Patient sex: F
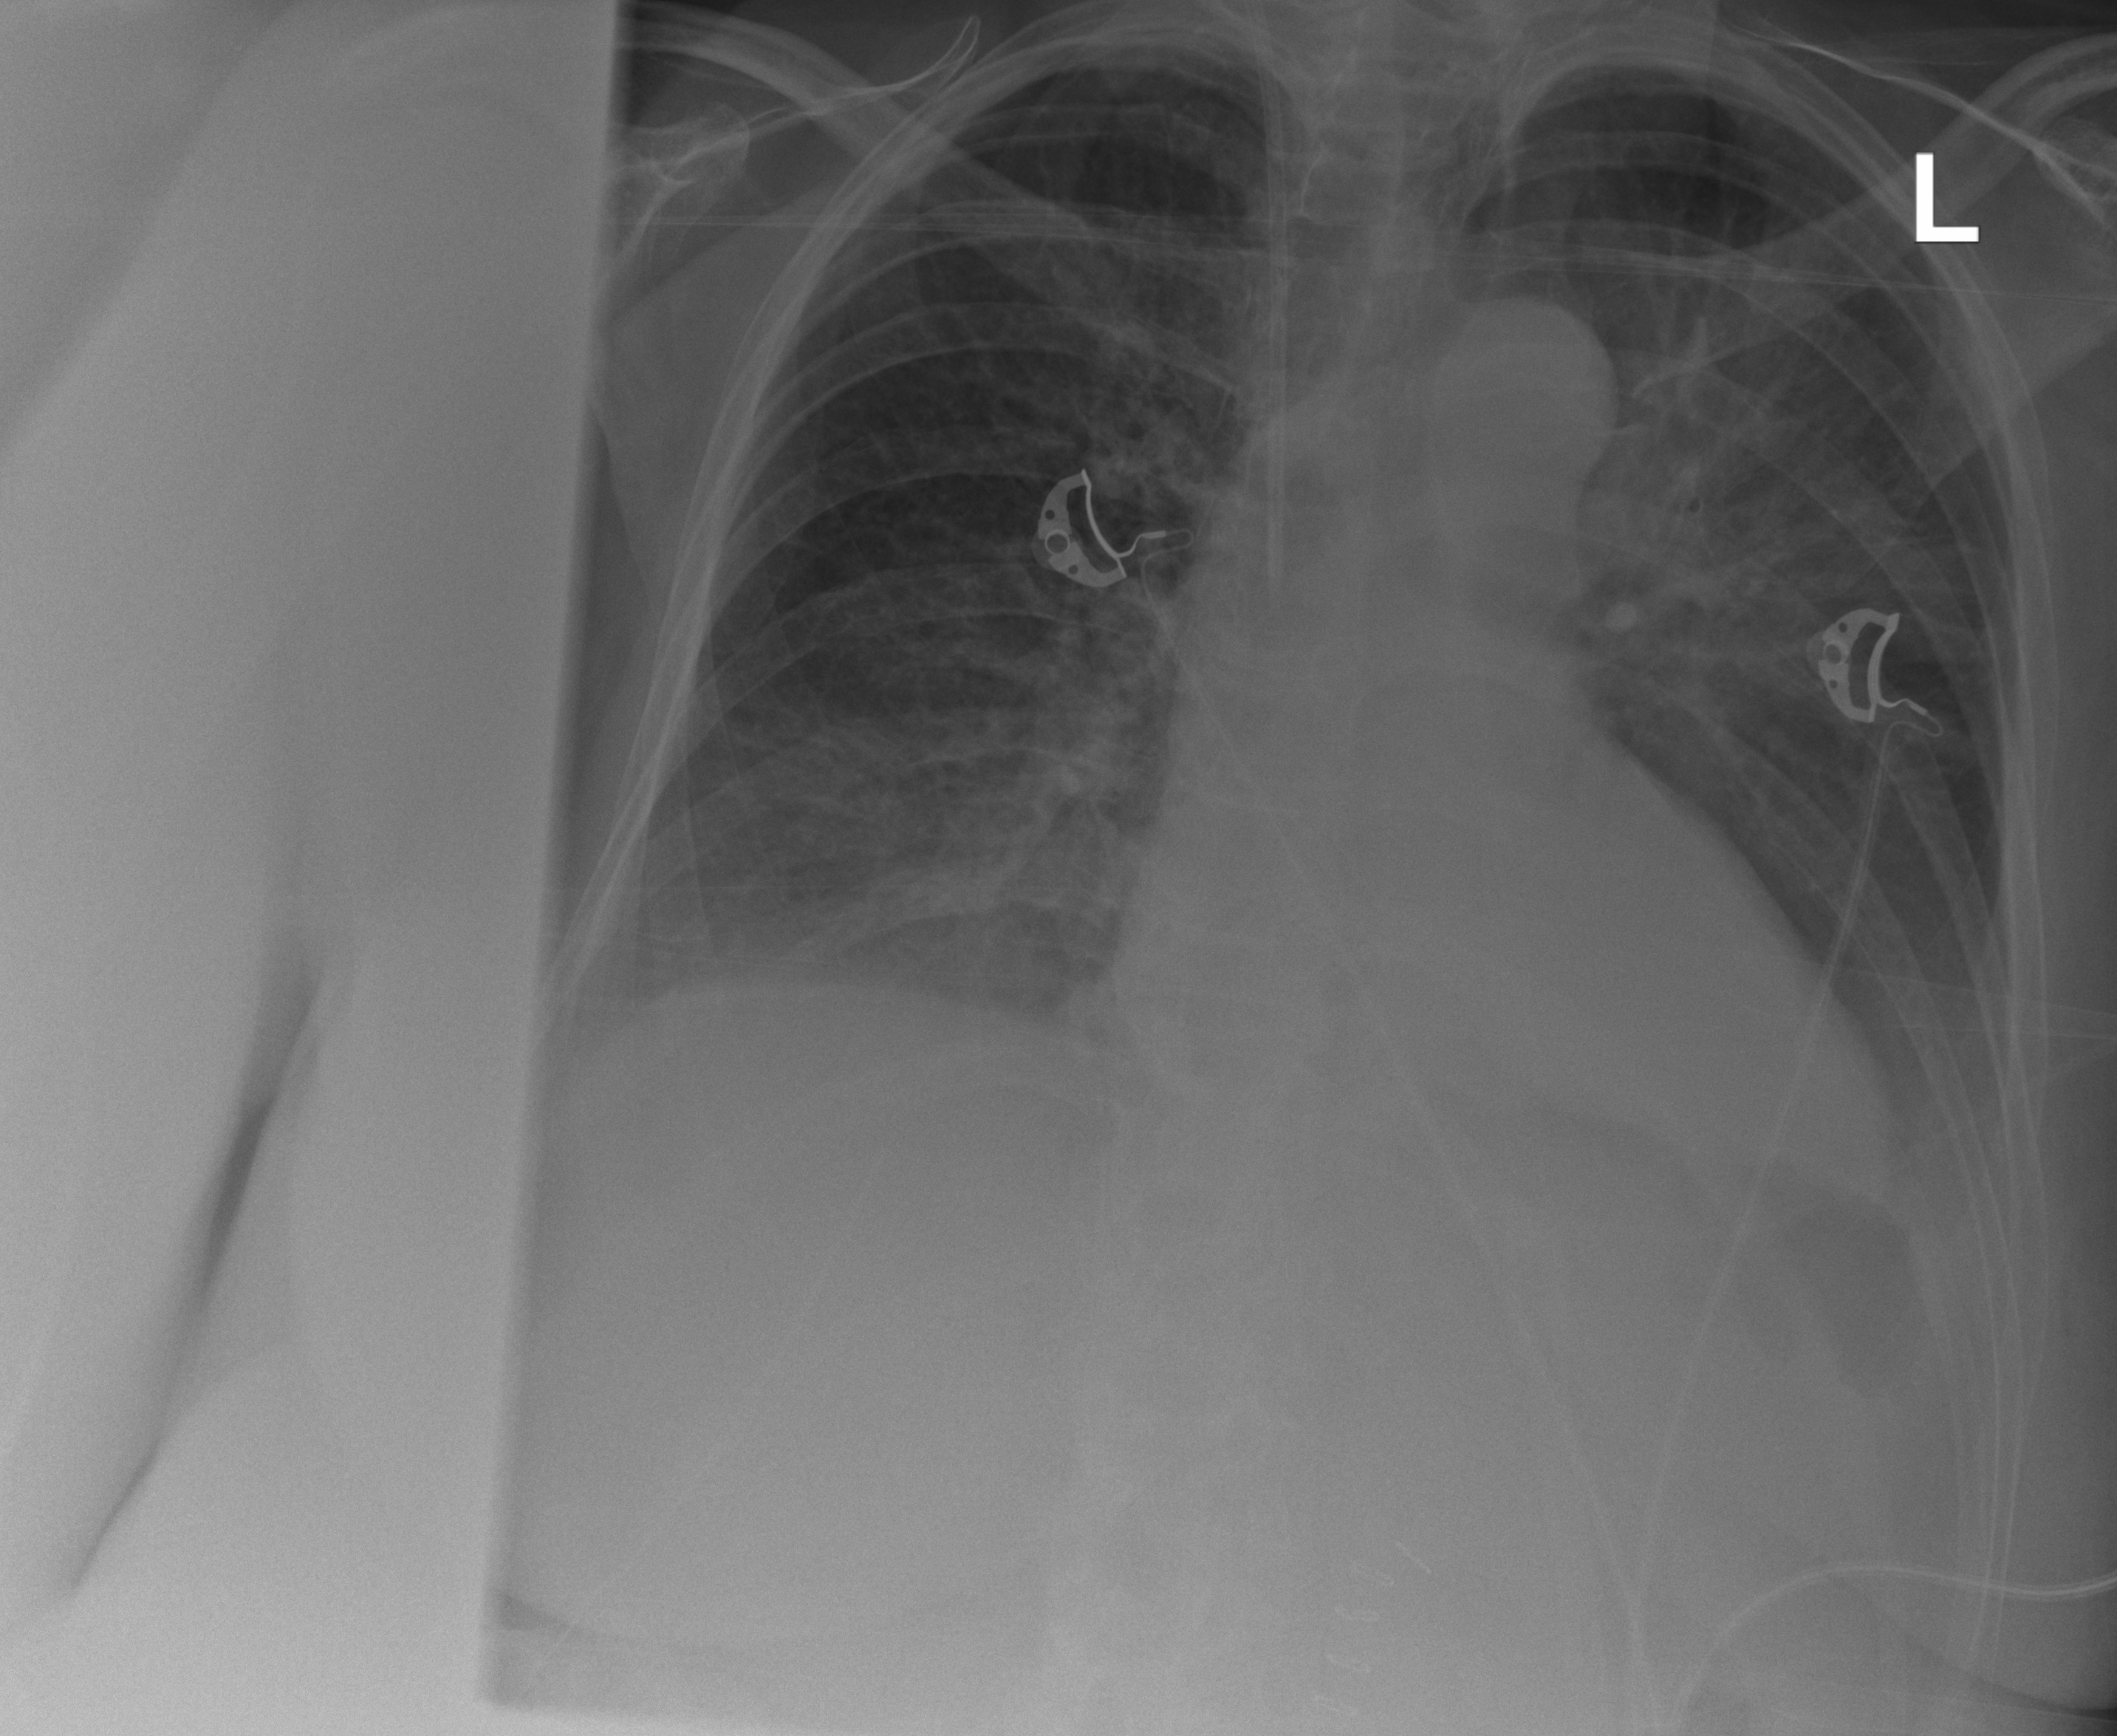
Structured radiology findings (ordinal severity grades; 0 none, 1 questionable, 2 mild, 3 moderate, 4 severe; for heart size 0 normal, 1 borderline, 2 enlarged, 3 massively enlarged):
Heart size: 0
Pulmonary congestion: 0
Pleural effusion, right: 2
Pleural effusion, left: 2
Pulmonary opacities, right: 0
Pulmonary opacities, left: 0
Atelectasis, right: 0
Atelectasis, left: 2